Question: Going through C++ Primer Plus. I'm working on the exercises for chapter 5. Let me preface this with the second exercise I am working:
> Redo Listing 5.4 using a type array object instead of a built-in array
and type long double instead of long long.Find the value of 100! (factorial)
And the listing in question:
'''
// formore -- more looping with for
#include <iostream>
int main()
{
const int aSize = 100;
long long factorials[aSize];
factorials[1] = factorials[0] = 1LL;
for (int i = 2; i < aSize; ++i)
factorials[i] = i * factorials[i-1];
for (int i = 0; i < aSize; ++i)
std::cout << i << "! = " << factorials[i] << std::endl;
return 0;
}
'''
I've rewritten the code, following the exercises instructions and came out with the following:
'''
// redo listing 5.4 using long double and arrays instead - find value of 100!
#include <iostream>
#include <array>
int main()
{
int const ArSize = 100;
std::array<long double, ArSize> factorials = {1.0L, 1.0L};
for (int i = 2; i <= ArSize; ++i)
factorials[i] = i * factorials[i-1];
for (int i = 0; i <= ArSize; ++i)
std::cout << i << "! = " << factorials[i] << std::endl;
return 0;
}
'''
When I try and run this code, I get undefined behaviour. I'm quite sure it has something to do with the long double type I'm using as when I switch factorials to type double, the program runs fine. What exactly is causing this?
My apologies if I'm asking an obvious question, it tried to google the exercise but most people seem to skip it and just do Exercise three instead...
Changed ArSize to:
'''
const int ArSize = 101;
'''
For loops:
'''
for (int i = 2; i < ArSize; ++i)
factorials[i] = i * factorials[i-1];
for (int i = 0; i < ArSize; ++i)
std::cout << i << "! = " << factorials[i] << std::endl;
'''
I am still getting UB; factorials[0] to factorials[3] display as neg. 0
See here:

I get the feeling something here is going right over my head.
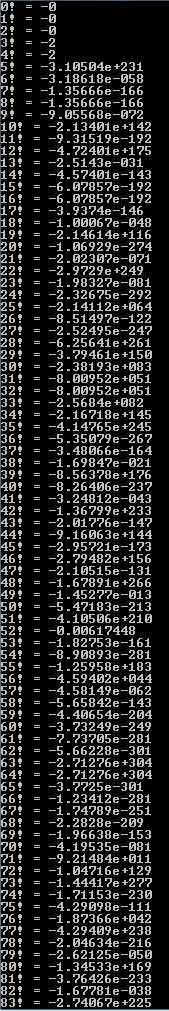
Answer: You are assigning out of bounds here,:
'''
for (int i = 2; i <= ArSize; ++i)
factorials[i] = i * factorials[i-1];
'''
and here:
'''
for (int i = 0; i <= ArSize; ++i)
std::cout << i << "! = " << factorials[i] << std::endl;
'''
and that is UB.
Solution: don't access an array out of bounds.
Note: it is not do do with the double or the 'std::array'. You changed the loop conditions, introducing a bug.